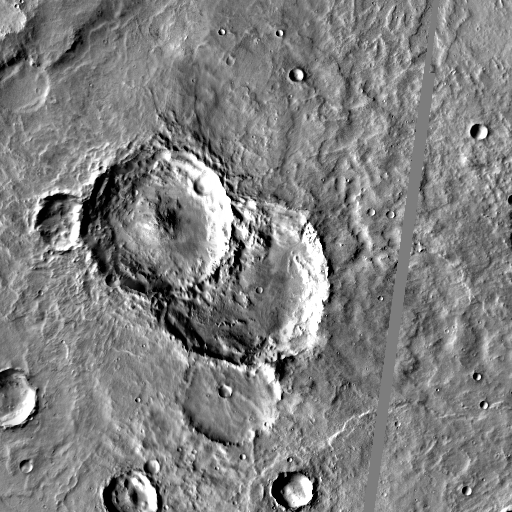
Crater classes present: Background, Other, Layered, Buried, Secondary